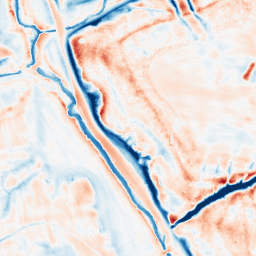
Category: trend_removal
Decomposition family: local_polynomial
Decomposition parameters: window_size: 21
degree: 1
Upsampling method: quadratic
Upsampling parameters: scale: 4
Upsampling scale: 4